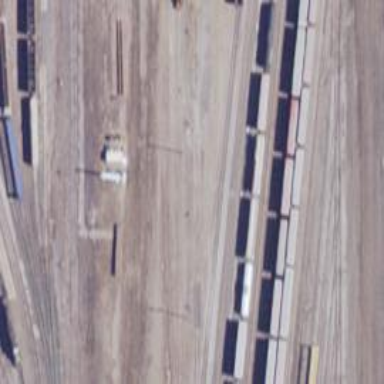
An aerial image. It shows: Railway yard in service.